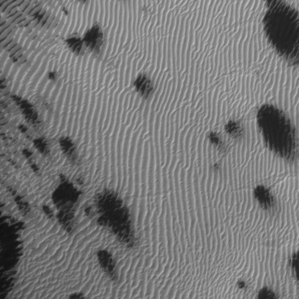
Label: frost